Question: I have a project in Visual Studio Team Services, I can connect to this project just fine, but when I try to check in or out, I receive the attached "Access is Denied" Error. If I close the error and immediately try again, it works just fine for about 5 minutes. Then I get the error again.
This started happening after I joined my computer to a windows domain. I used Team Foundation Sidekicks to "Update Workspace Computer Name".
Any ideas how I can solve this very annoying issue?

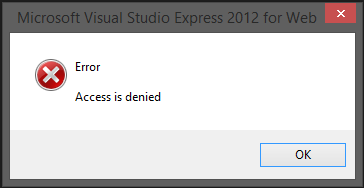
Answer: I solved this issue by deleting all workspaces and mapping in Solution Explorer and remapped all my projects, then issued a get for the latest. Everything seems to be working fine after that.